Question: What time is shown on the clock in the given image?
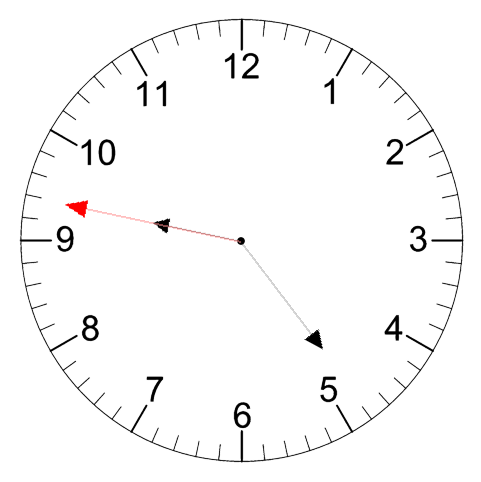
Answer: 09:23:47